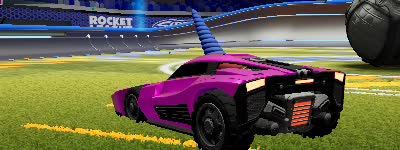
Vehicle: breakout